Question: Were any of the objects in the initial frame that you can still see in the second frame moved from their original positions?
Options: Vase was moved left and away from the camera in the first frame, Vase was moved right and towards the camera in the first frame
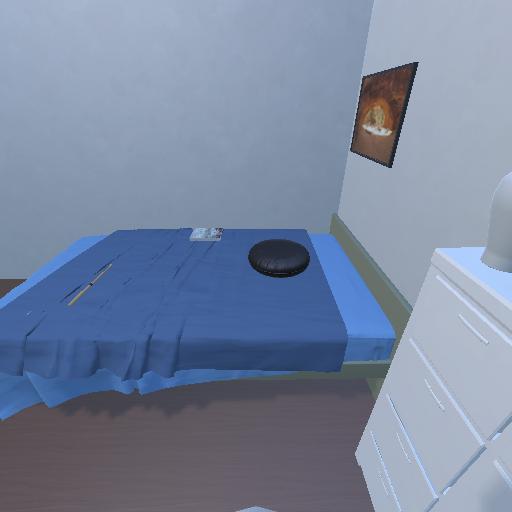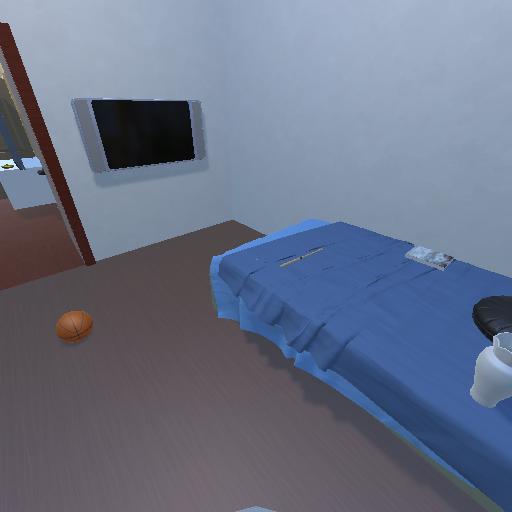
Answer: Vase was moved left and away from the camera in the first frame